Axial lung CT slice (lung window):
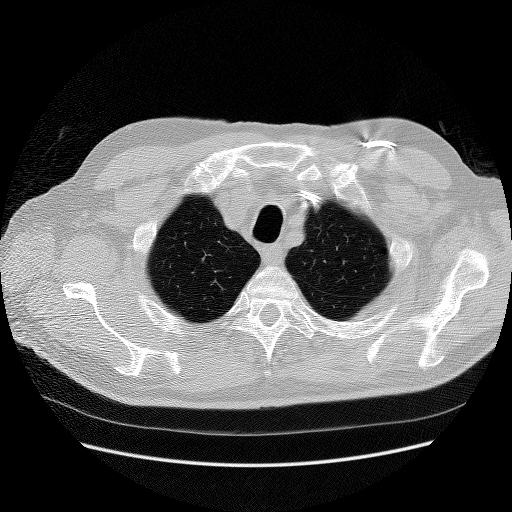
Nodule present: no